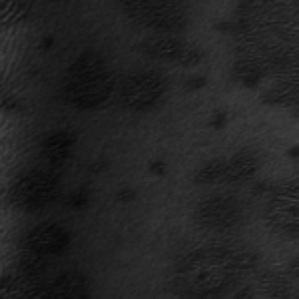
Label: frost